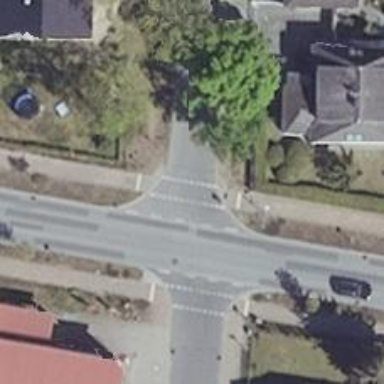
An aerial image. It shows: Smooth asphalt road in residential area.